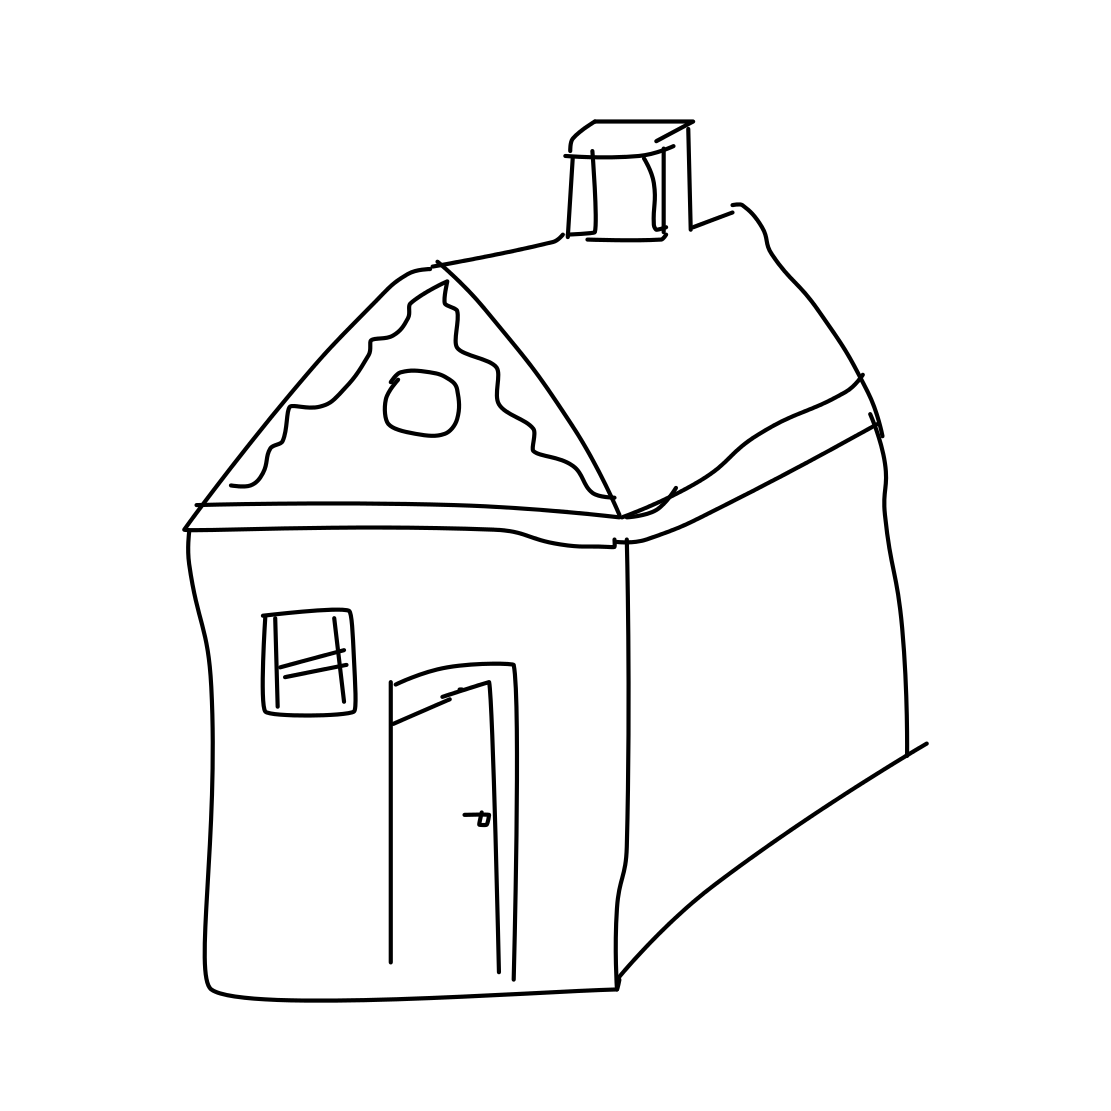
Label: house